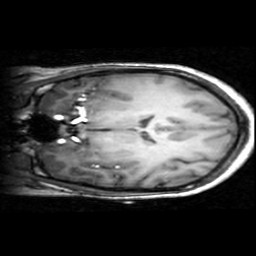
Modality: T1w
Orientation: coronal
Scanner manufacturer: ge
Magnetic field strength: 3 T
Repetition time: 0.009036 s
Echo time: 0.00184 s